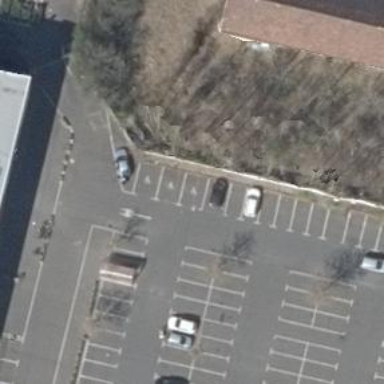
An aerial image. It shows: Paved parking aisle serving as service road.